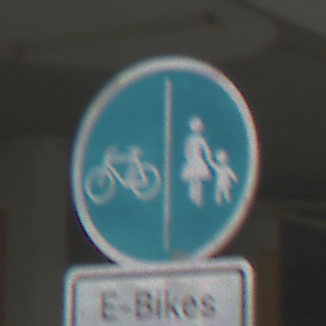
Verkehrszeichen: GetrennterRadUndGehwegRadwegLinks
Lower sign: BesondereFahrzeugeUndTransportgueter13
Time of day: Midday
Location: Roofed (Urban)
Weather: Overcast
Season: NotSpecified
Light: Artificial